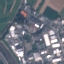
Land use / land cover: Industrial